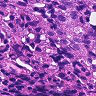
Metastatic tissue present: yes